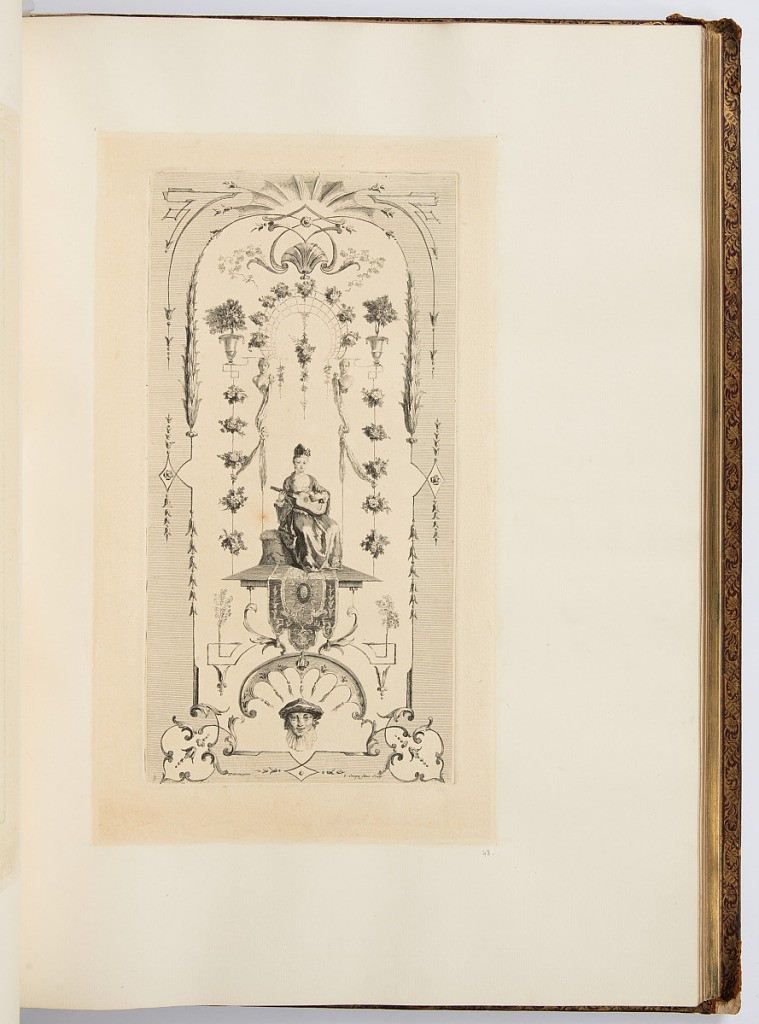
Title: Design for a Fan Leaf
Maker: Antoine Watteau, French, 1684–1721
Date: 1723-1735
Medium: Etching on laid paper
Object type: Bound print
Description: Sheet of arabesque ornament for a fan leaf. The design features a woman seated on a bench, playing a guitar. Other decorative motifs of the design include an exotic carpet, bouquets of flowers, cartouches, scrolls, acanthus leaves, and a theatrical mascaron. The plate is signed and numbered.